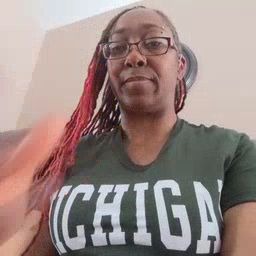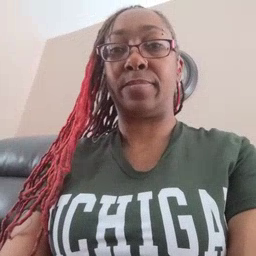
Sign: many